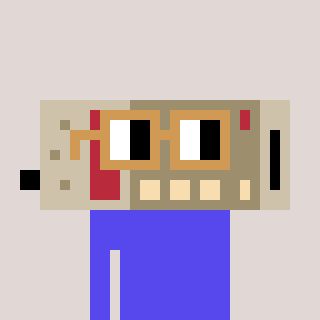
a pixel art character with square brown glasses, a cordless phone-shaped head and a computerblue-colored body on a warm background